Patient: sex F, age 83
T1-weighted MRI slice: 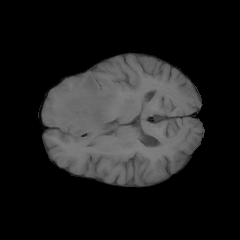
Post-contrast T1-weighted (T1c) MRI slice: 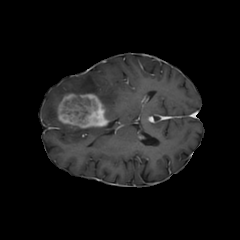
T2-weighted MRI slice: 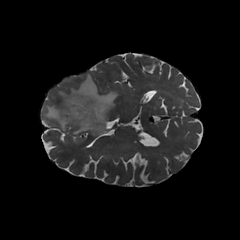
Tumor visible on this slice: yes
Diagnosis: Glioblastoma, IDH-wildtype
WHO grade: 4